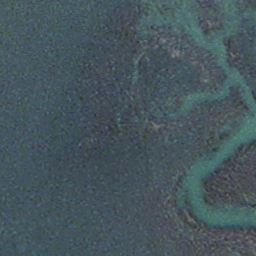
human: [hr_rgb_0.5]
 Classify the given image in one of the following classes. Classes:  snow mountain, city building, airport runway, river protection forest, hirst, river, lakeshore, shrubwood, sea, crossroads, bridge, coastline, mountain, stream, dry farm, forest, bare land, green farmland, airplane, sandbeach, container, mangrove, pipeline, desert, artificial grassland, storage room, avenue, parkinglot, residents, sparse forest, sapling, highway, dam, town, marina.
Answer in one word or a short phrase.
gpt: stream